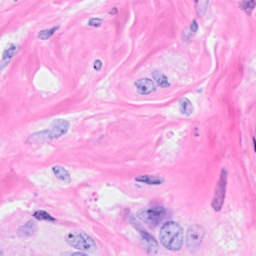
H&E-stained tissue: Breast